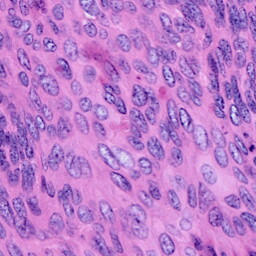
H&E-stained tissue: Cervix